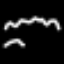
Label: squiggle